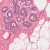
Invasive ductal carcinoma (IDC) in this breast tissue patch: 0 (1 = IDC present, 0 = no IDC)